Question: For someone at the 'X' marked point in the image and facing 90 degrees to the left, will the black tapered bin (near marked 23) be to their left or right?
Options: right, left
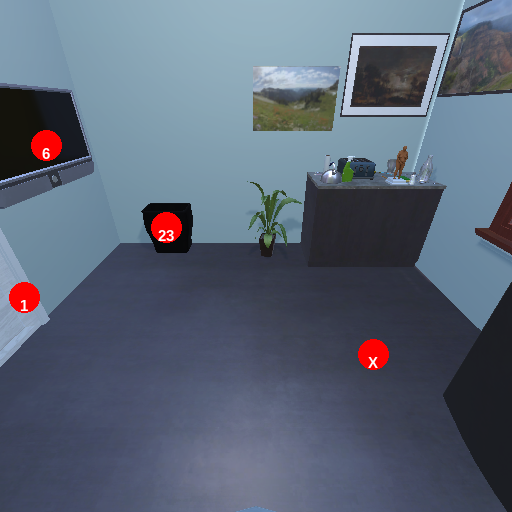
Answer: right